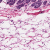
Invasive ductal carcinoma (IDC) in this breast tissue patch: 0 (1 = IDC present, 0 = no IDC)